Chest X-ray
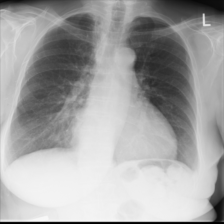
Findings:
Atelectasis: negative
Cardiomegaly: negative
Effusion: negative
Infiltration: negative
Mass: negative
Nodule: negative
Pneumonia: negative
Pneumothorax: negative
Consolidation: negative
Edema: negative
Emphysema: negative
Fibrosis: negative
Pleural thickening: negative
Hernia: negative